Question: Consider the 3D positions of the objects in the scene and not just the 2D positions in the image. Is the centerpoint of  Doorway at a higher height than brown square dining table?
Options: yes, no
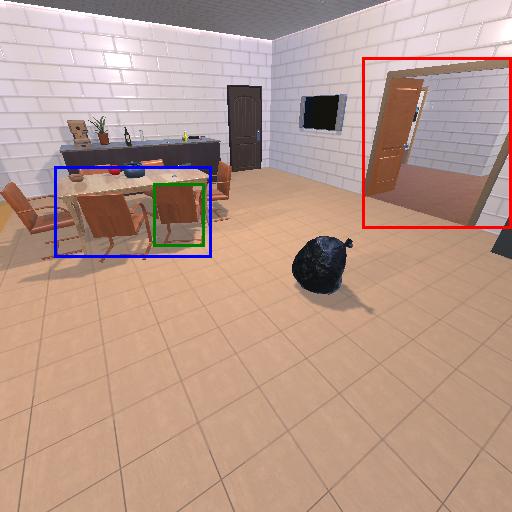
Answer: yes